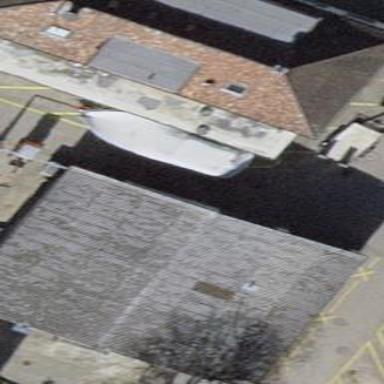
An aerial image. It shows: Building that houses car repair shop.